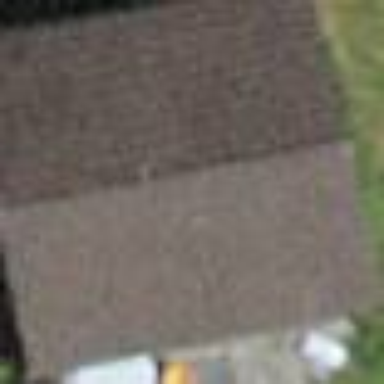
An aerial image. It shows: Garage.